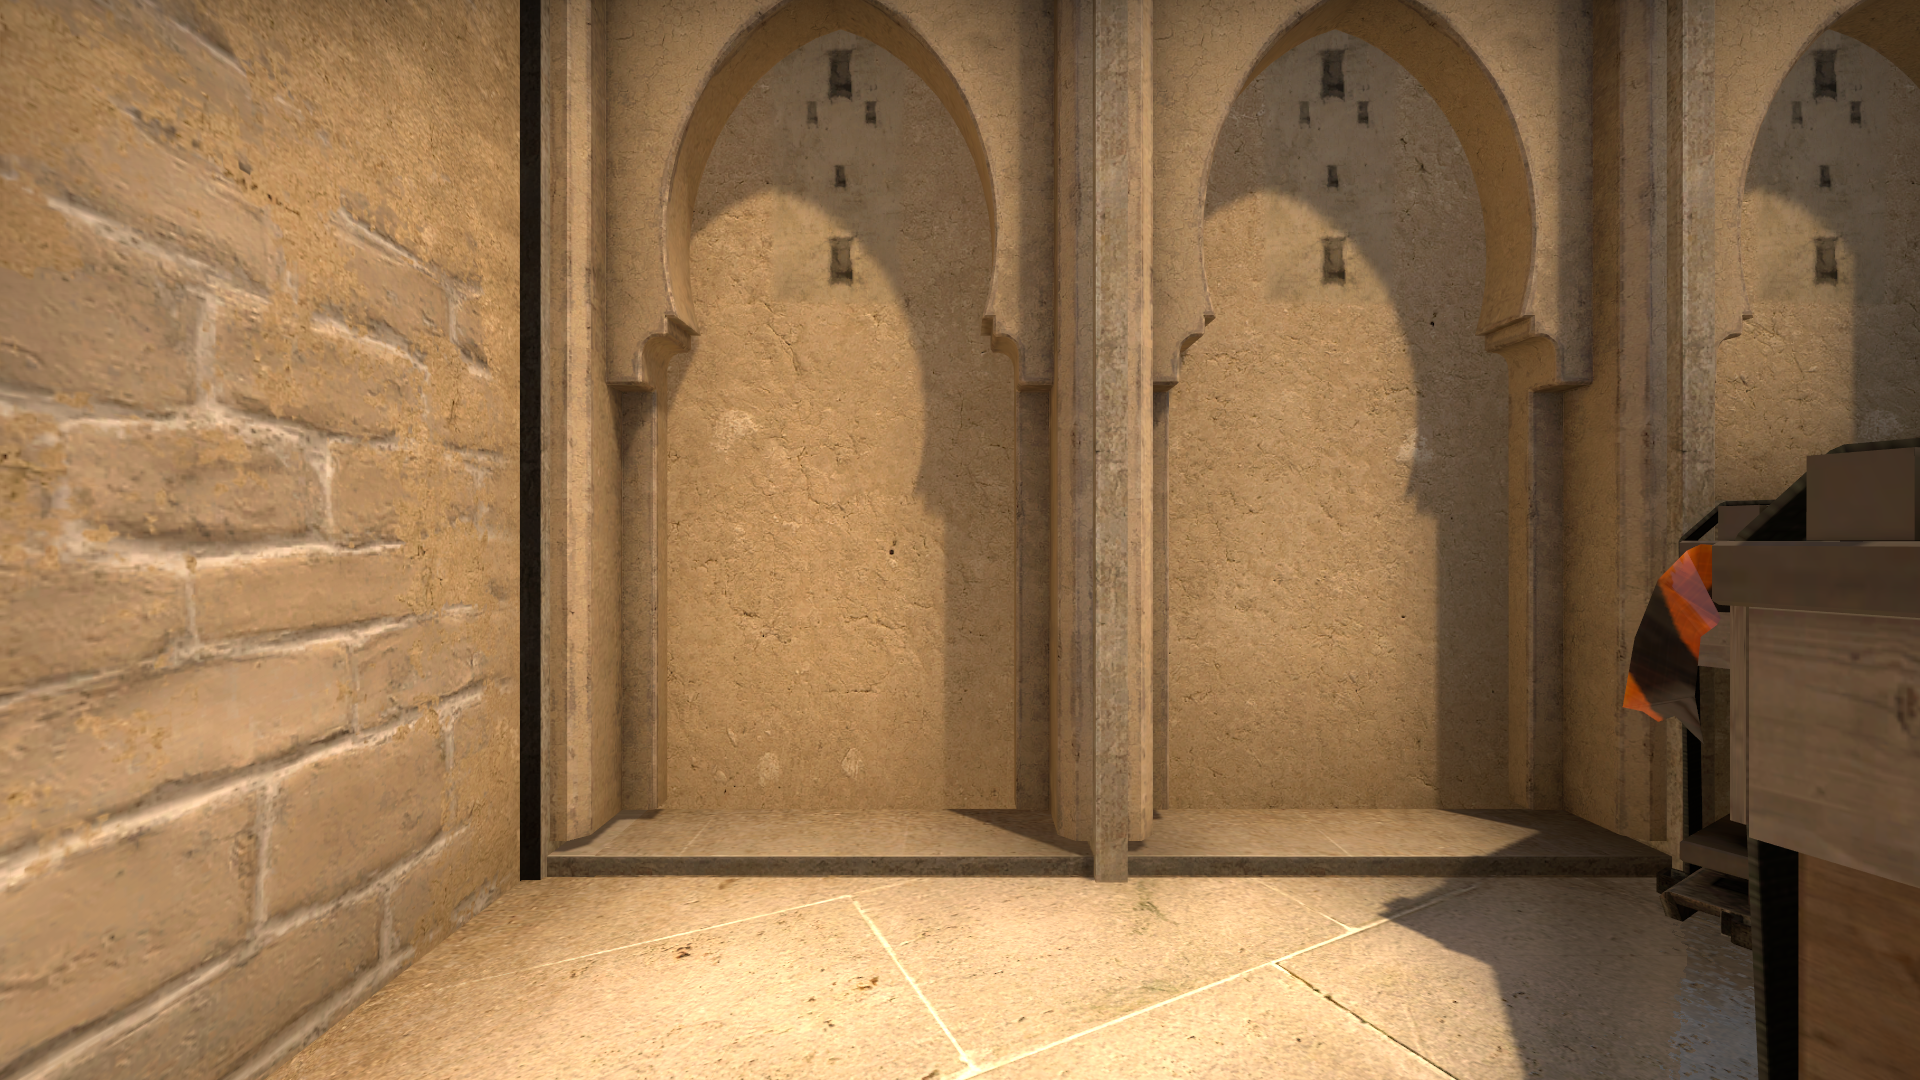
Map: de_mirage